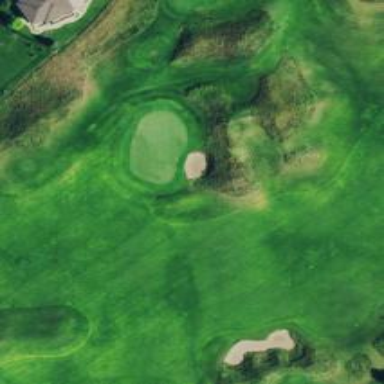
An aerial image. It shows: Golf hole.